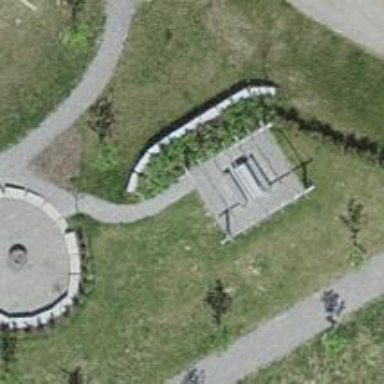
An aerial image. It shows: Picnic table located in leisure land area.